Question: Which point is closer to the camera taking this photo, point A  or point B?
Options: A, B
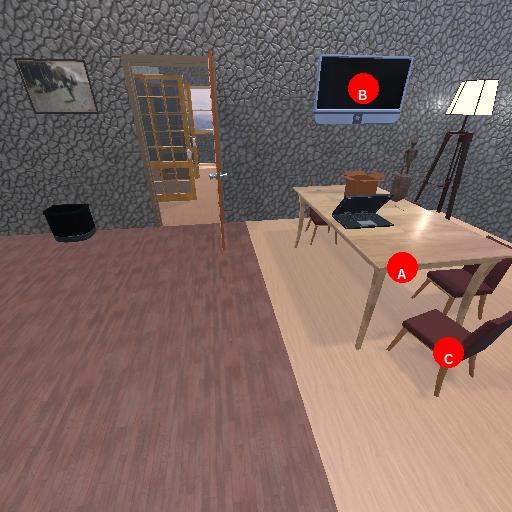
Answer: A